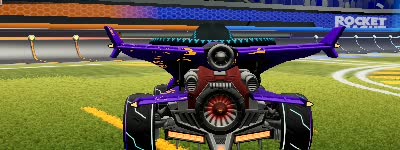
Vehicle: aftershock